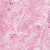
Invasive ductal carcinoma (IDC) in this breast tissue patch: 0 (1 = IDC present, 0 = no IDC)